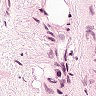
Metastatic tissue present: no